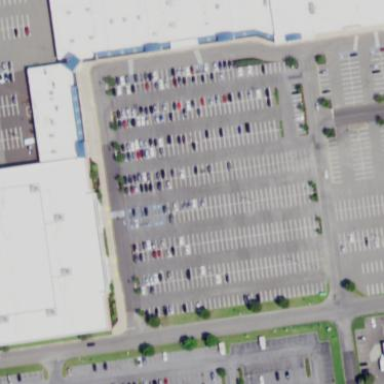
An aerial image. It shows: Retail area.